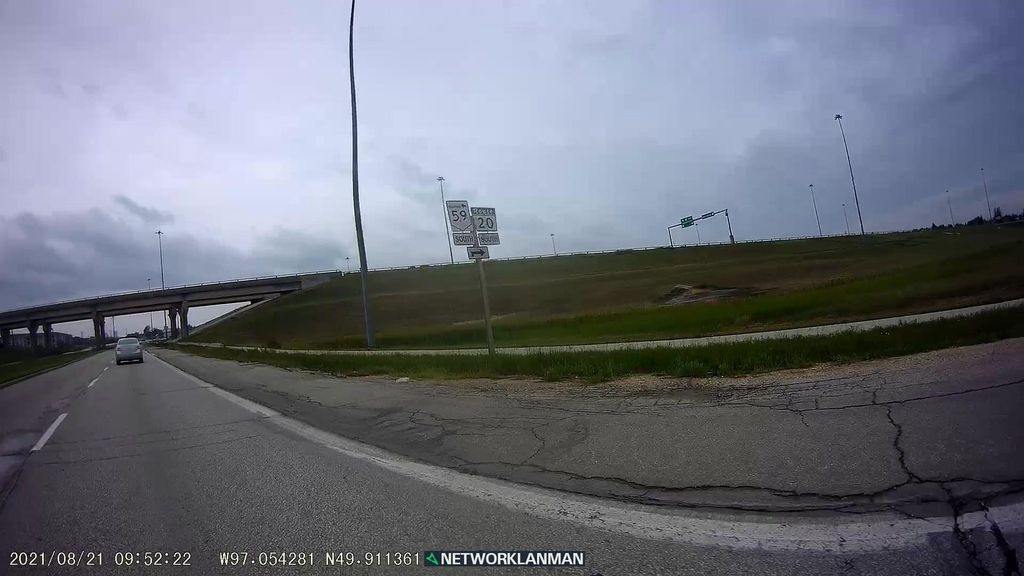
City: winnipeg